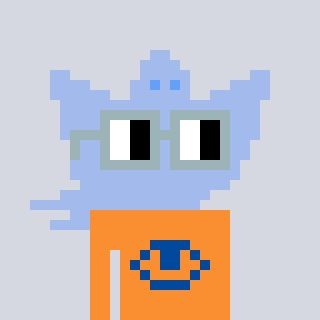
a pixel art character with square dark gray glasses, a ghost-B-shaped head and a orange-colored body on a cool background